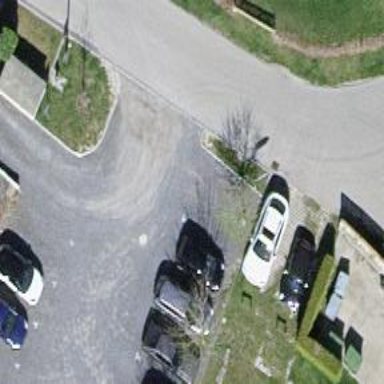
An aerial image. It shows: Charging station.